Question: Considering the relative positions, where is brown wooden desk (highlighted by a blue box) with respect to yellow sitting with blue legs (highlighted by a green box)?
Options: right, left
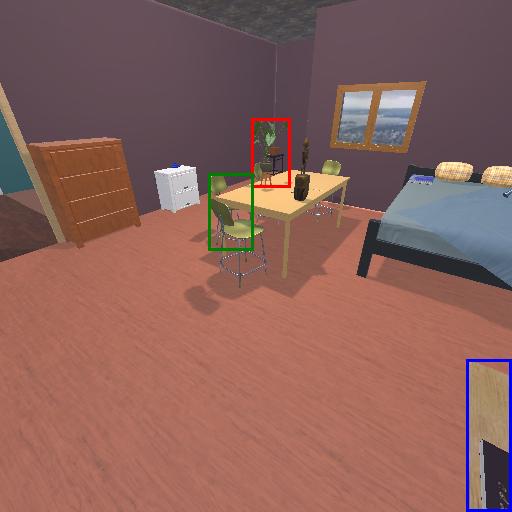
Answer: right